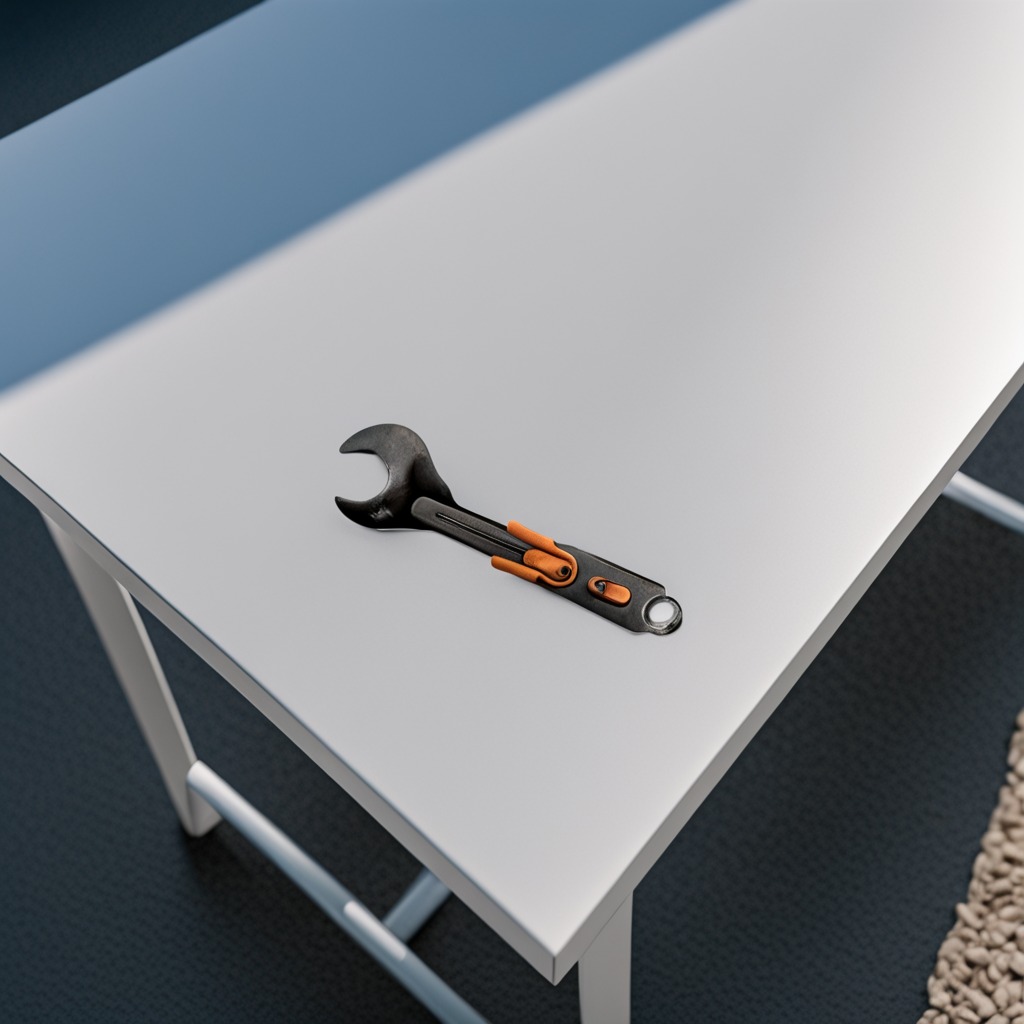
An wrench lies on a clean utility table in a temporary outdoor tool station textured surface afternoon light completely empty no clutter no objects on or around the table